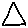
Label: triangle